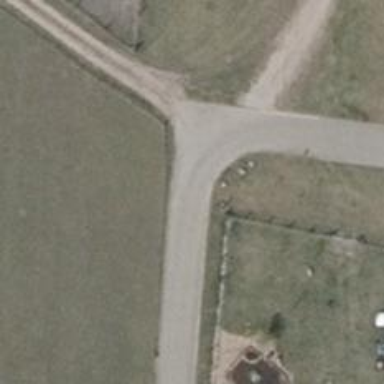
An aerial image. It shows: Residential road.